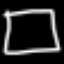
Label: square